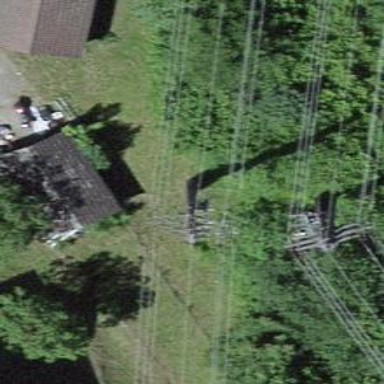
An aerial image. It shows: Power line in the image.